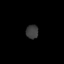
Tissue: lung
Cell type: Others
Senescence score: 0.2358
Nuclear area (px): 172
Mean DAPI intensity: 58.727